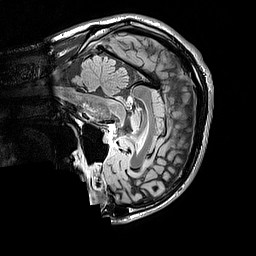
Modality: FLAIR
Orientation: sagittal
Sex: male
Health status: ill
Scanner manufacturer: siemens
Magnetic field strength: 3 T
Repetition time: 5 s
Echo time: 0.388 s